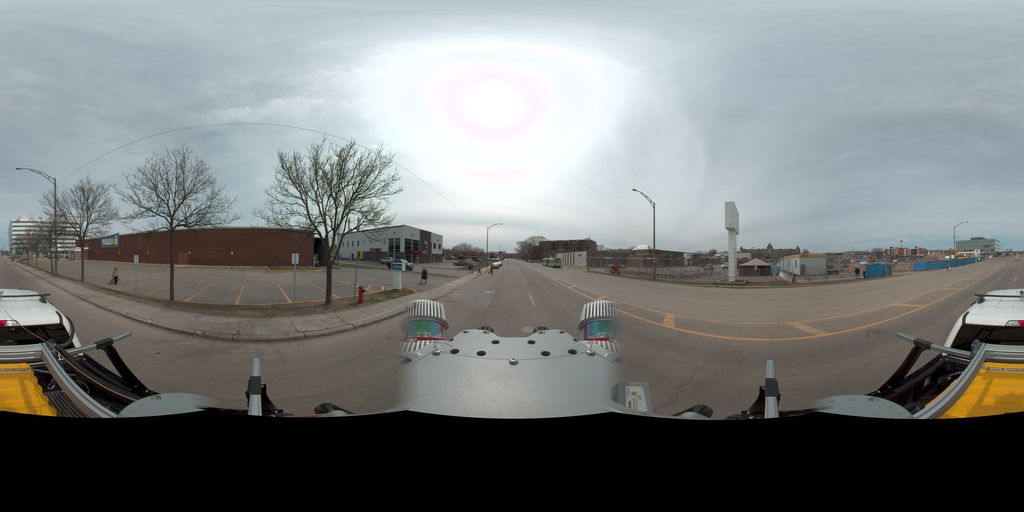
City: quebec_city